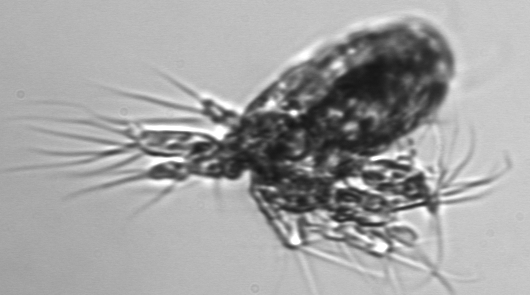
Label: Copepod_nauplii